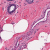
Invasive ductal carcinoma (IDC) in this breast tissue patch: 0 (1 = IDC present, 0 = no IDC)